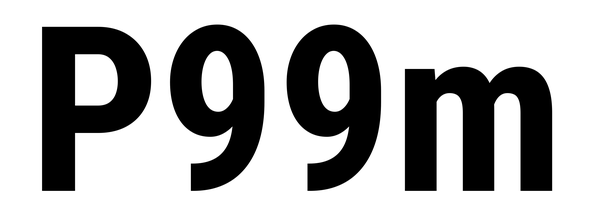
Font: Roboto_Condensed_Bold